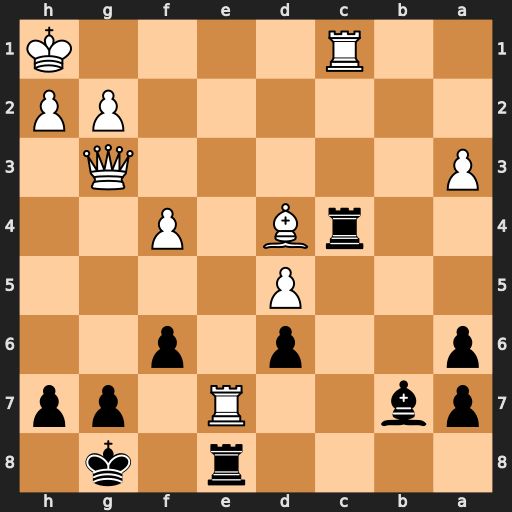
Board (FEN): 4r1k1/pb2R1pp/p2p1p2/3P4/2rB1P2/P5Q1/6PP/2R4K
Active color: b
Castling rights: -
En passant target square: -
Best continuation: Rxc1+ Bg1 Rxe7